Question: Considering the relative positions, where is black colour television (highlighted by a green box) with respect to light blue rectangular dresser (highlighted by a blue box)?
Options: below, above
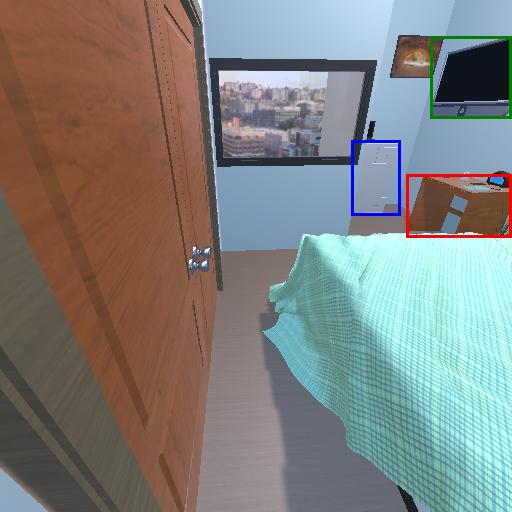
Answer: below